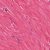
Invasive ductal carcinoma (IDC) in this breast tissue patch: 0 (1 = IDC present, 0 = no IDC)